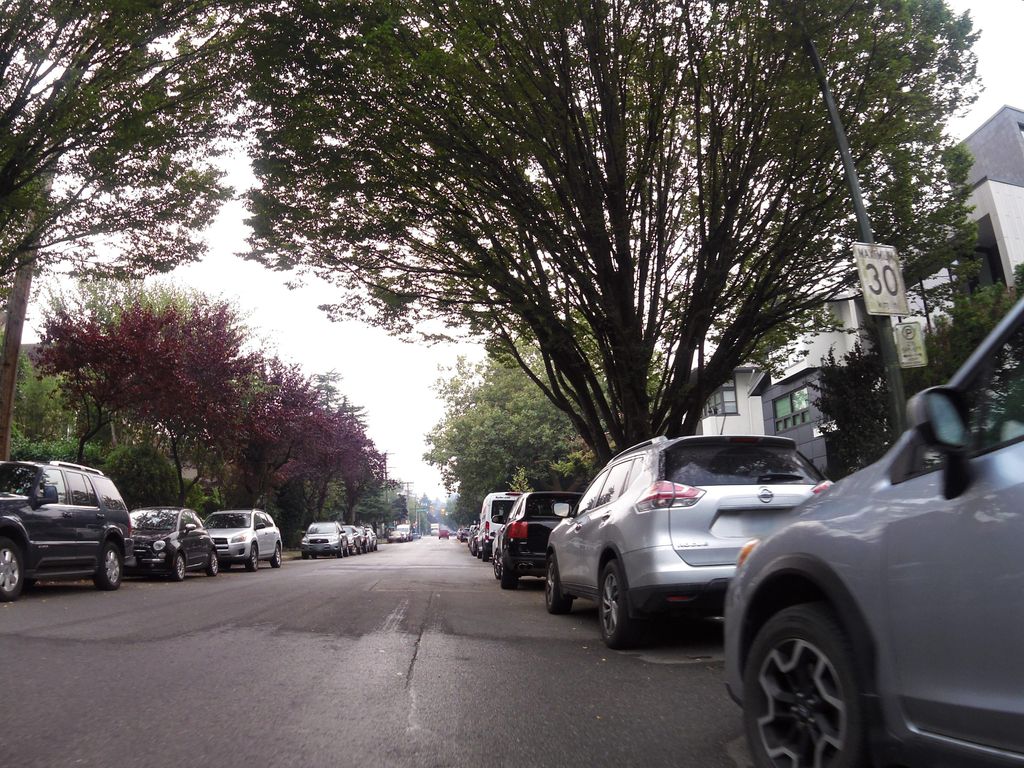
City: vancouver